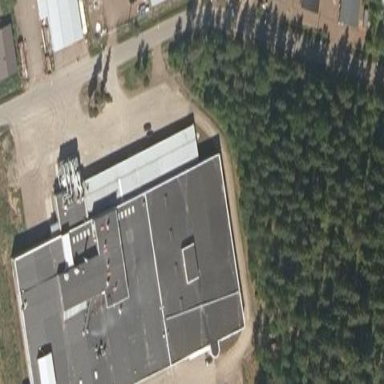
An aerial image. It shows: Part of building is shown in the image.